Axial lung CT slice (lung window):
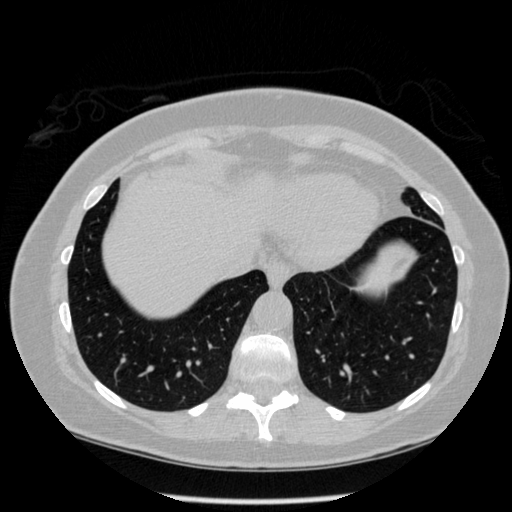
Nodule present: no